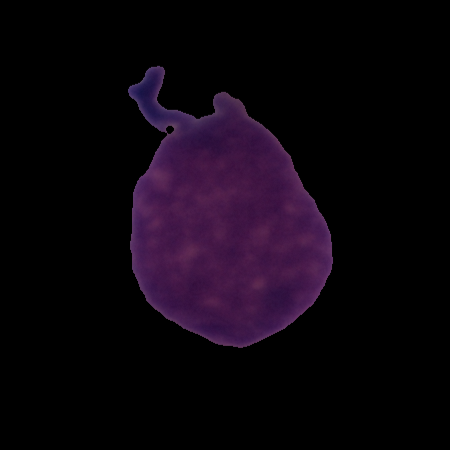
Label: cancer